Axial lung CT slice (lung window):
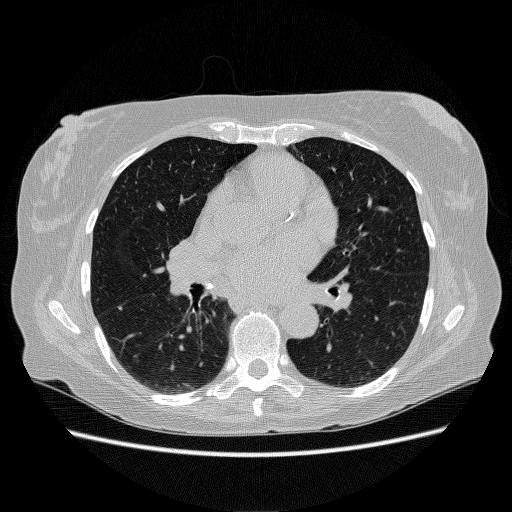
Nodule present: no